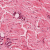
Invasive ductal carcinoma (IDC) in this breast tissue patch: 1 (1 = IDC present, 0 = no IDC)